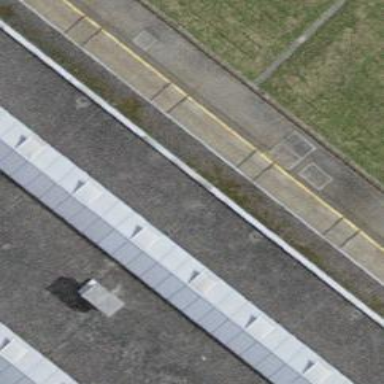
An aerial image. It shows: Single-track railway yard.